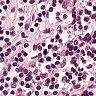
Metastatic tissue present: no